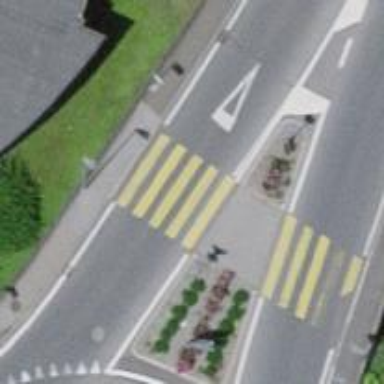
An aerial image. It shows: Kerb barrier.